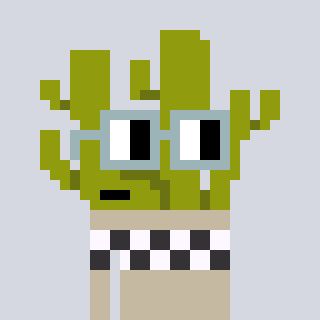
a pixel art character with square dark gray glasses, a cactus-shaped head and a bege-colored body on a cool background